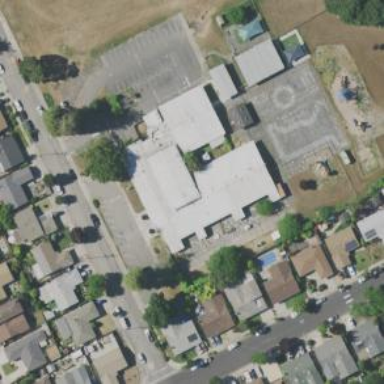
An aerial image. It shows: School.